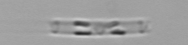
Label: Cerataulina_pelagica